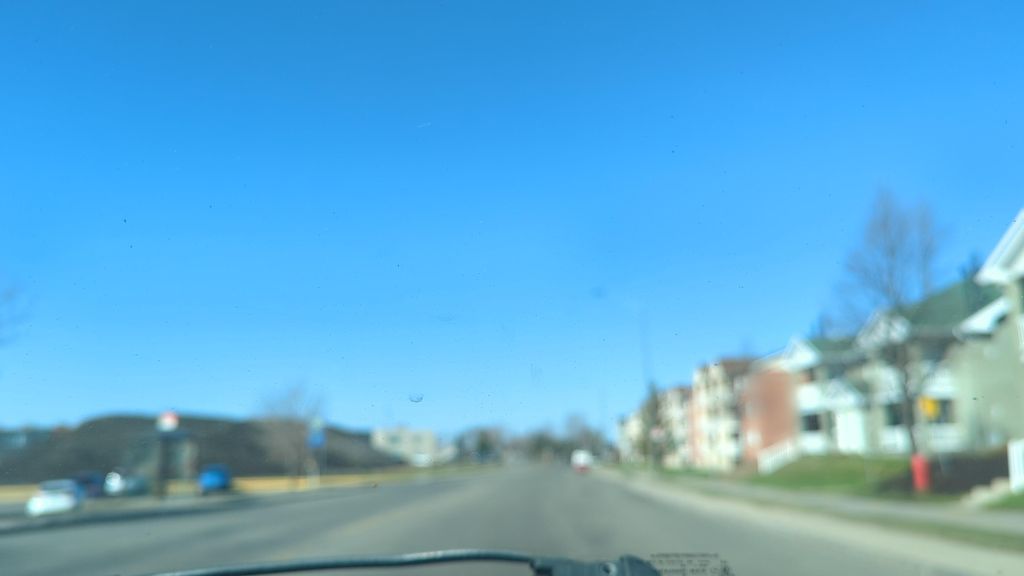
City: quebec_city